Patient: sex M, age 68
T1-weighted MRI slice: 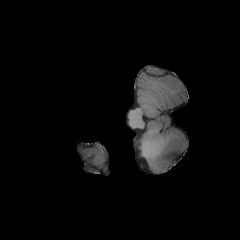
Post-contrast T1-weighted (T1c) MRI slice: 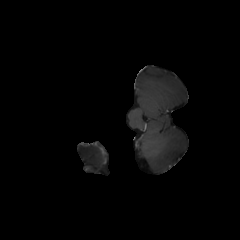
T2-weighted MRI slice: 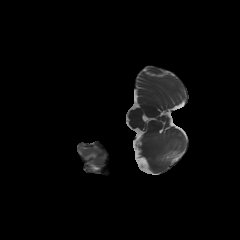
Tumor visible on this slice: no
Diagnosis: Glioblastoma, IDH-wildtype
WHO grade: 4